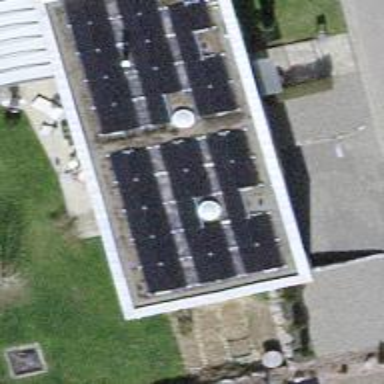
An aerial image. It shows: Solar power generator using photovoltaic method with solar photovoltaic panel types.